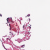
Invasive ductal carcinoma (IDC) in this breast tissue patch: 0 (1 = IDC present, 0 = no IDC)